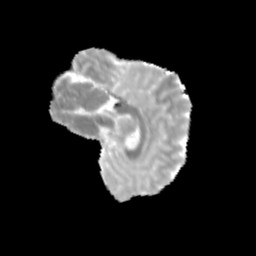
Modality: MD
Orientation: sagittal
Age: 11
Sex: male
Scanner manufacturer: siemens
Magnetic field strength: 3 T
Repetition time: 3.8 s
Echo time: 0.07 s